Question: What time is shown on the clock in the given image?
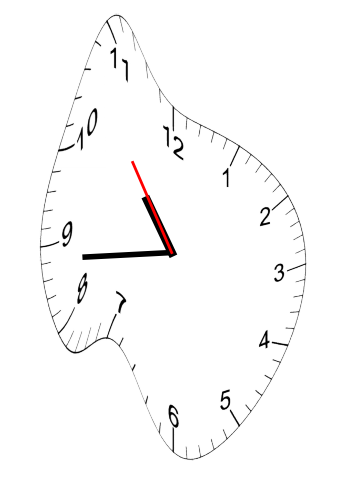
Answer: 10:43:54